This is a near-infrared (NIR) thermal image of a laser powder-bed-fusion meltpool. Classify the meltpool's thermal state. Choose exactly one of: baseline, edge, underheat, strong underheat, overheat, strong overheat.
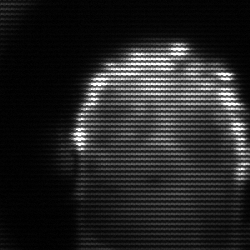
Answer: baseline